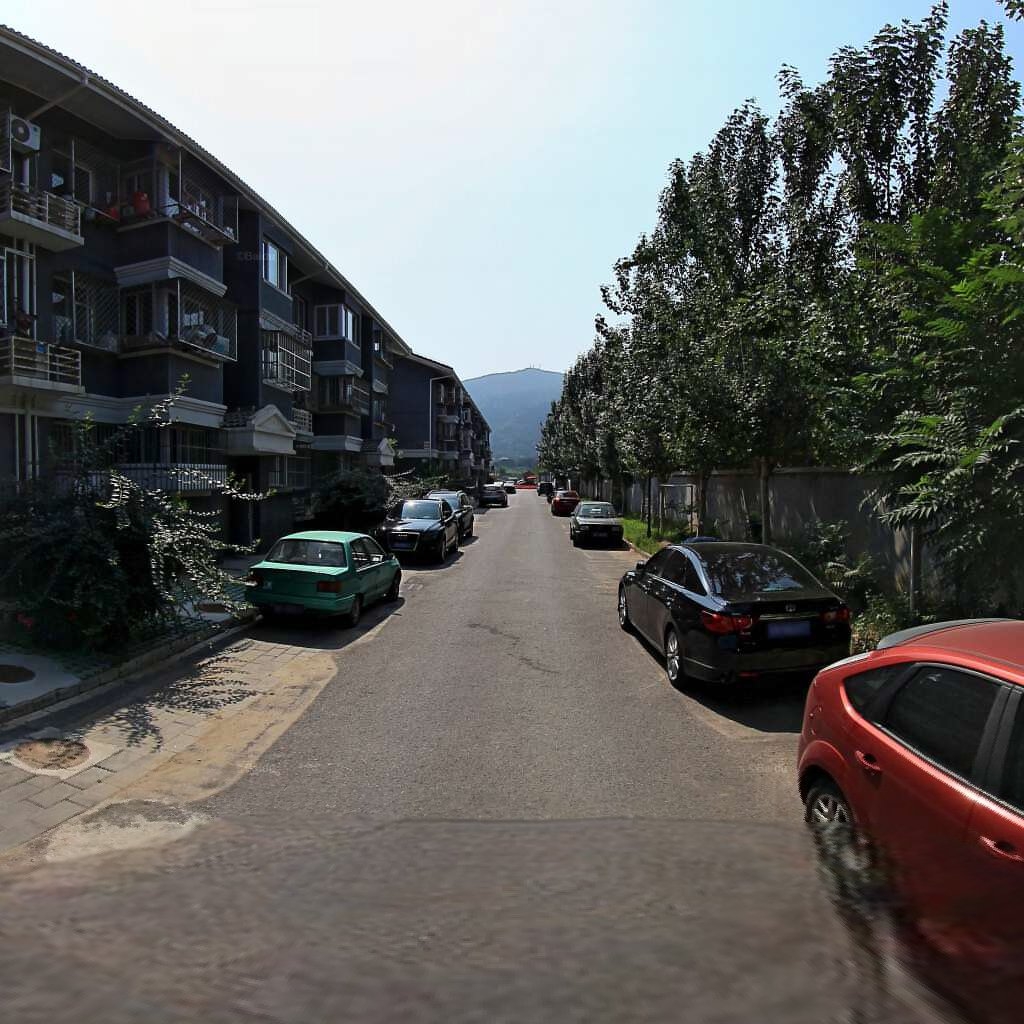
Region: Haidian
Road damage annotations: longitudinal crack, manhole cover